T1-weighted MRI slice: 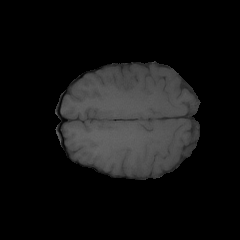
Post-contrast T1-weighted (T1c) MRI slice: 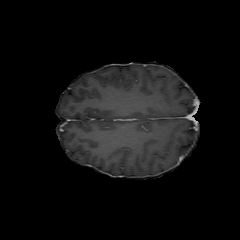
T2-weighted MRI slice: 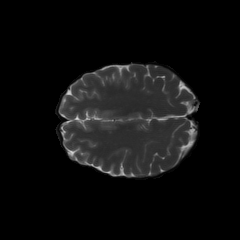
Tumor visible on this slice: no